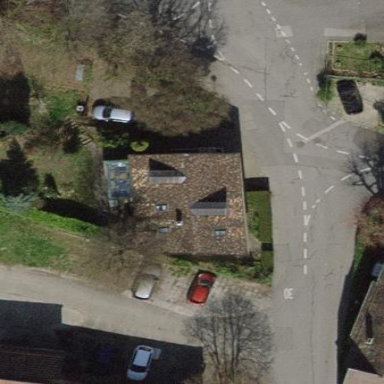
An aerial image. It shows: Detached building.